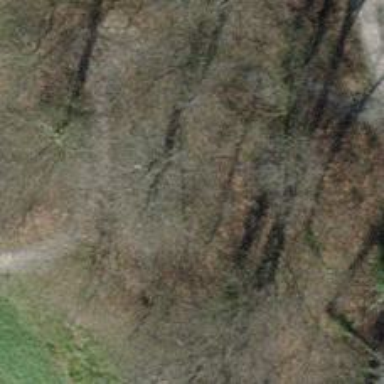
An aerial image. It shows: Gravel path.